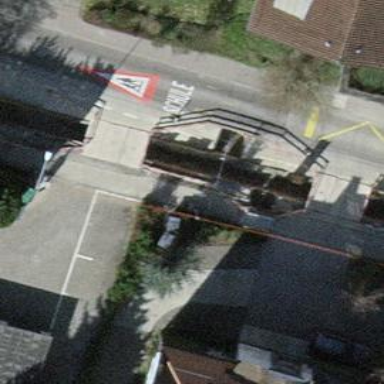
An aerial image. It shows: Trolleybus stop position for public transport.